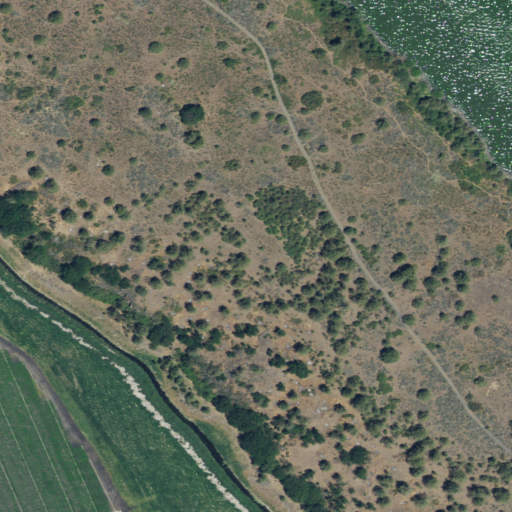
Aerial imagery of cape in Oregon named Skillet Handle containing shrub, evergreen forest, cultivated crops, and open water